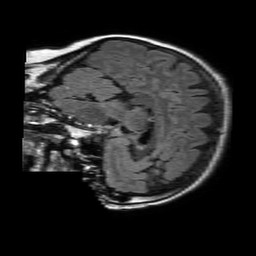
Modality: FLAIR
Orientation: sagittal
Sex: female
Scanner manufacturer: philips
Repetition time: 11 s
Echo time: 0.125 s